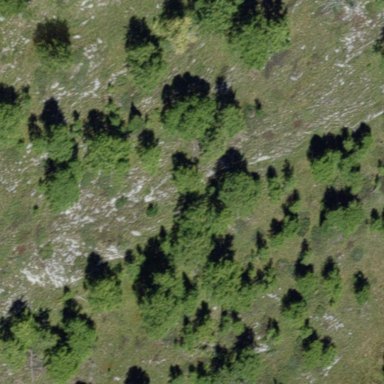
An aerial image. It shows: Forest area.